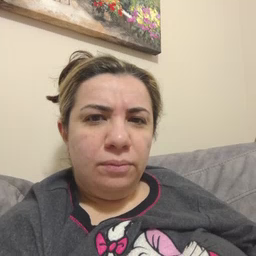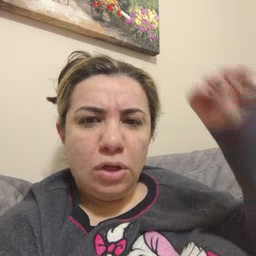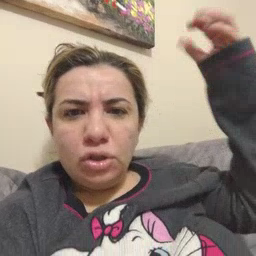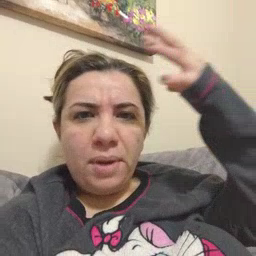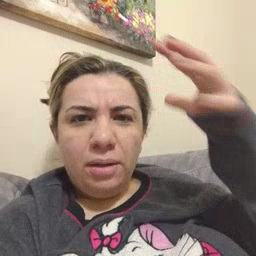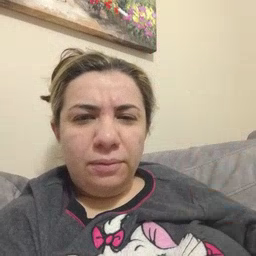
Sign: sun